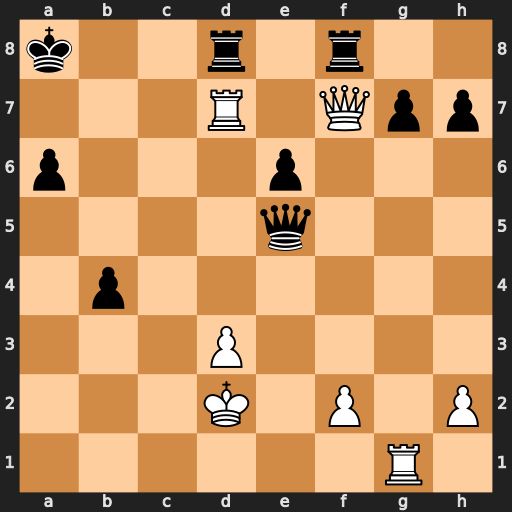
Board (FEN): k2r1r2/3R1Qpp/p3p3/4q3/1p6/3P4/3K1P1P/6R1
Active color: w
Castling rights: -
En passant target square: -
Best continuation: Ra7+ Kb8 Qb7#